Question: I have a standard grouped table view. I would like to add a shadow around it (i.e. around the edge of each tableview section) - if you are not sure what I mean, then see the official twitter app (below) for an example. It's pretty subtle, but it's definitely a shadow as opposed to a border.

How can I achieve this effect?
Save for using images with built in shadows as each cell's background - which won't allow animated cell resizing like I need - I haven't figured out a way.
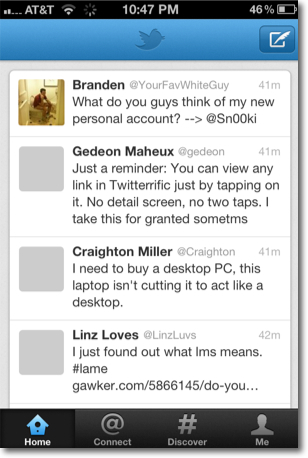
Answer: I needed this effect in one of my own applications the other day. It's actually very easy to achieve by just using the CALayer shadow properties in combination with a CALayer mask. I've put together a simple example project at Github:
<URL>
The effect is implemented in the UITableViewCell category <URL>.
The first step is to create a shadow rectangle. Enlarge the rectangle depending on the cell's position in the section (top, middle, bottom) to prevent the rounded corners from being visible in the wrong corners (lines 18-23). Then add the shadow to the background view of the cell (lines 35-41).
Now there's a nice shadow effect, but the shadow of the first cell "bleeds" into the second cell. To prevent the bleeding just add a layer mask to cut off all the unnecessary parts of the shadow (lines 25-32 and 43-46). That's it, we've got our shadow!